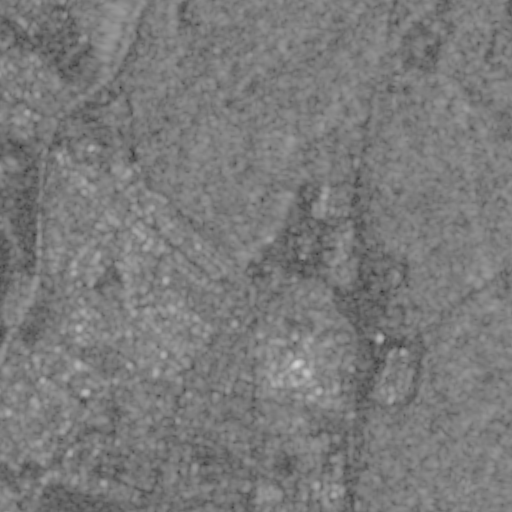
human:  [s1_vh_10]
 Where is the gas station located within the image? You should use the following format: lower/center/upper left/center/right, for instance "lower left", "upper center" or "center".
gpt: The gas station is located in the center right of the image.
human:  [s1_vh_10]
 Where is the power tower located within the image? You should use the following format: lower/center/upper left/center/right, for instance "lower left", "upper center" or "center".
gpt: The power tower is located in the lower right of the image.
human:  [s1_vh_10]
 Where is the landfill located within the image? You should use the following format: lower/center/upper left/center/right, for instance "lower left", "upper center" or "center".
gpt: There is no landfill in the image.

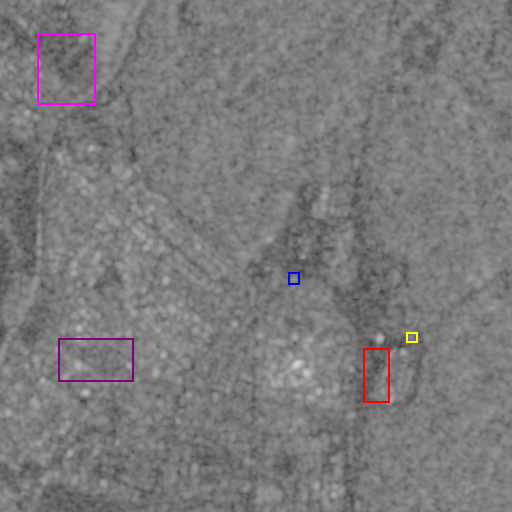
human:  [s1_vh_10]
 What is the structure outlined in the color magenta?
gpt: The structure outlined in magenta is a crop field.
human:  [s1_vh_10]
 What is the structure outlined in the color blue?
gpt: The structure outlined in blue is a gas station.
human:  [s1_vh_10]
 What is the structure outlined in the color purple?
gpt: The structure outlined in purple is a park.
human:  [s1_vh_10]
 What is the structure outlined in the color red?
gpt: The structure outlined in red is a parking lot.
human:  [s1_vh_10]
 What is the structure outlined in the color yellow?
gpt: The structure outlined in yellow is a power substation.
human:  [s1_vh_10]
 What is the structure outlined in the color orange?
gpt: There is no orange outline.